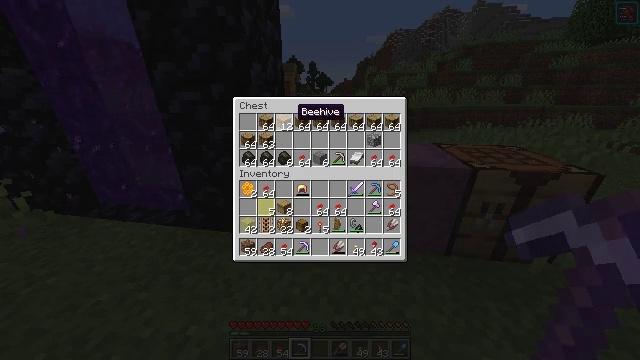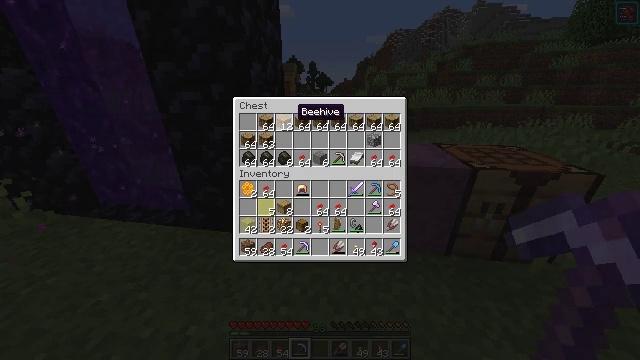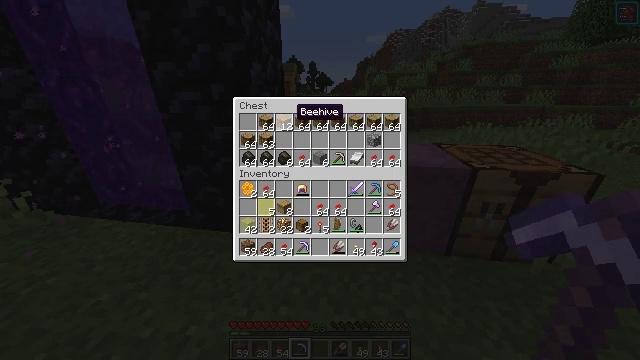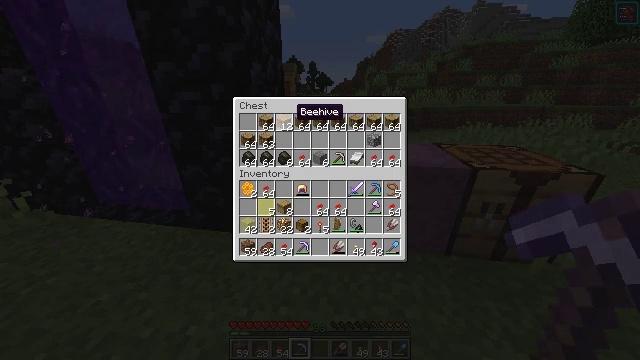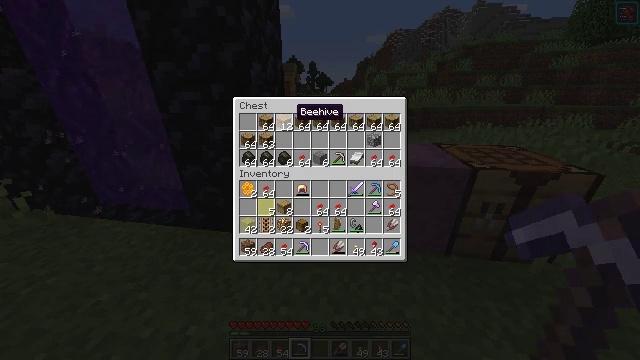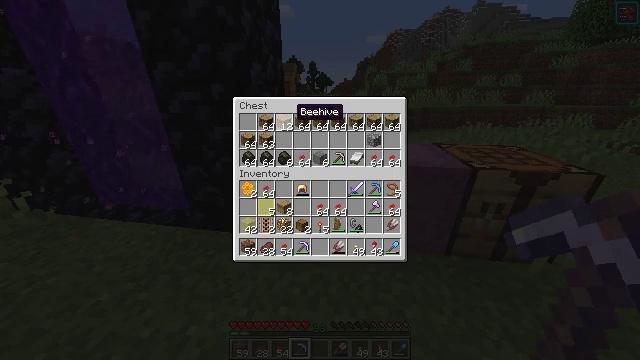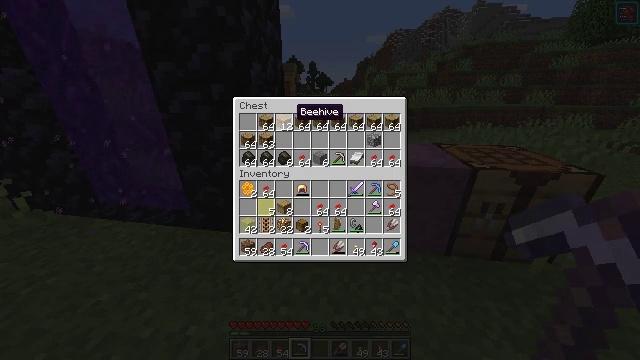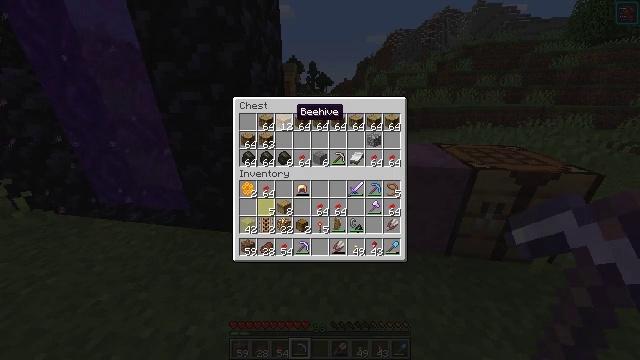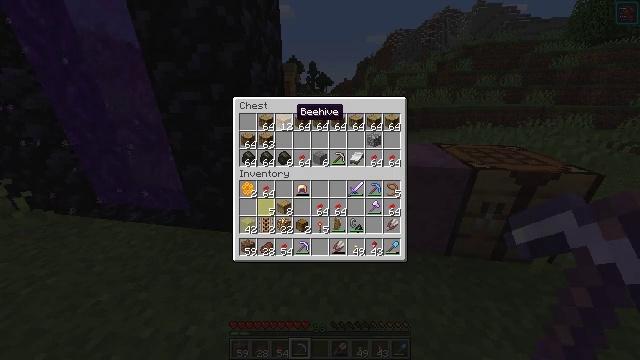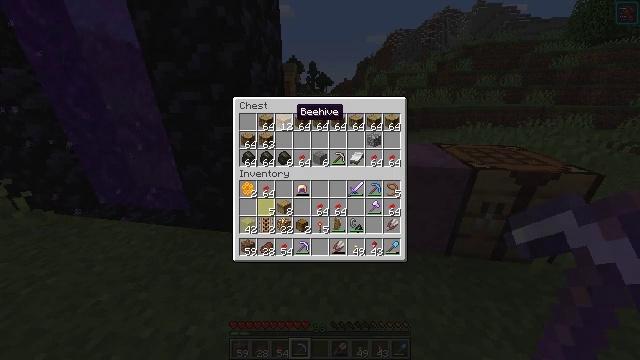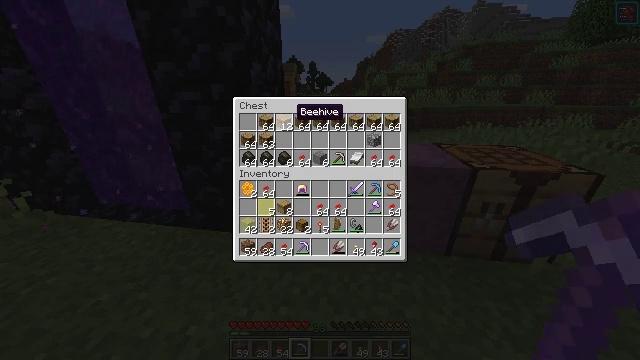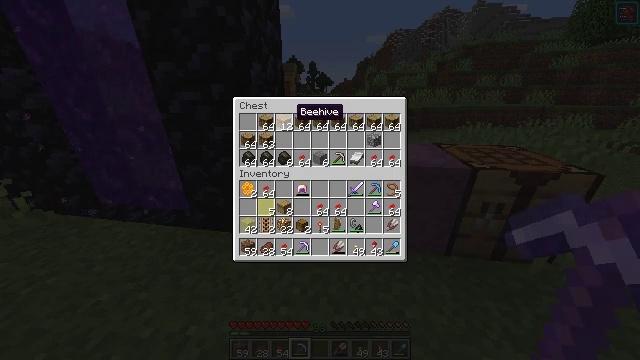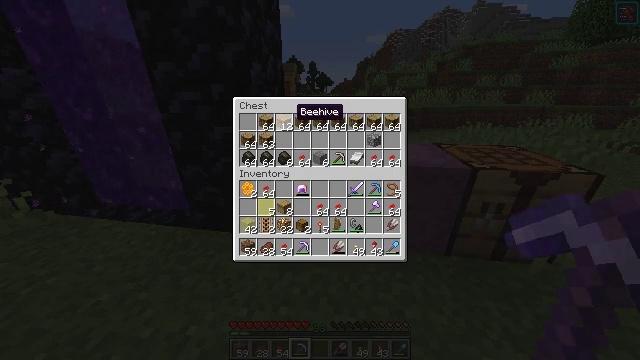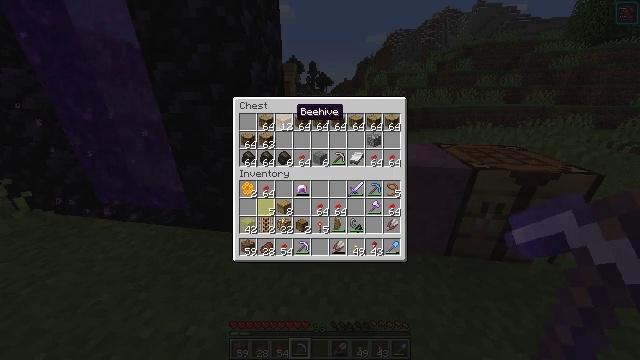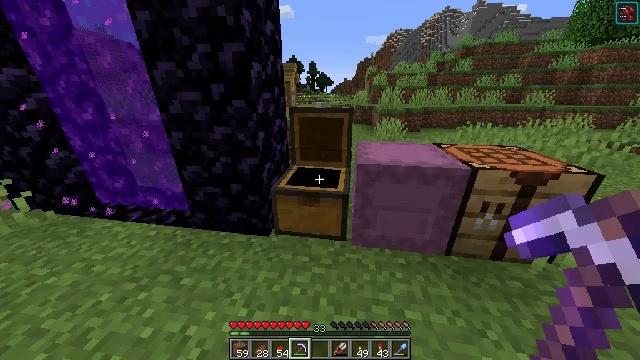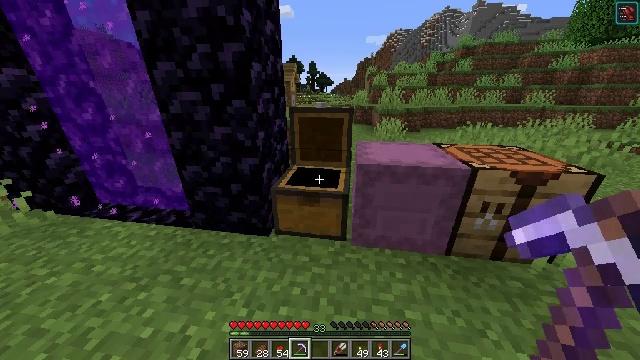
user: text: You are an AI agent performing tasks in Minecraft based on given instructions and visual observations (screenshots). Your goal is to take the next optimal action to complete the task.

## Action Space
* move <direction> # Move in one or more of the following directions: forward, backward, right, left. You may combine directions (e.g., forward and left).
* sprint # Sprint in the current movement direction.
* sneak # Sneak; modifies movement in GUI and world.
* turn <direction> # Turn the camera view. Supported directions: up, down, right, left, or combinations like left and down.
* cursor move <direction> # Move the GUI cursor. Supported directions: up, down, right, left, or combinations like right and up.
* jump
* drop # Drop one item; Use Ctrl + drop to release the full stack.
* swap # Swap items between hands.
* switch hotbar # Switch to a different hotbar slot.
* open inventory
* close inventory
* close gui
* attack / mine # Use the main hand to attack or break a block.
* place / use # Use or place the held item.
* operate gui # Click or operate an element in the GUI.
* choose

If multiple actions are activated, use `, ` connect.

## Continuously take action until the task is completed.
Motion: motion action
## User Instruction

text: Make a honeycomb block with honeycombs on the crafting table.
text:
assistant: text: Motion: no_op
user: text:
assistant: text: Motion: no_op
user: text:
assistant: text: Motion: no_op
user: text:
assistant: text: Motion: no_op
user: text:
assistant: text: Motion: no_op
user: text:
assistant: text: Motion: no_op
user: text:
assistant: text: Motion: no_op
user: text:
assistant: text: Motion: no_op
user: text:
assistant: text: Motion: no_op
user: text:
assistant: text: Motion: no_op
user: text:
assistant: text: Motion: no_op
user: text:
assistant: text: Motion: no_op
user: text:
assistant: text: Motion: no_op
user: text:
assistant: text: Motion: no_op
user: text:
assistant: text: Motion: close gui
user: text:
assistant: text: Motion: open inventory
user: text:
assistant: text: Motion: no_op
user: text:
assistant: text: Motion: turn left
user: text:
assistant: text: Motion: turn left and up
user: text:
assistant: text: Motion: turn left
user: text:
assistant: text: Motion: turn left
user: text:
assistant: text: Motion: turn left and up
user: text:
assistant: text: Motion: turn left
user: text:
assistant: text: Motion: turn right
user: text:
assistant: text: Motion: no_op
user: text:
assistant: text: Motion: turn left
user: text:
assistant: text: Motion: turn left and down
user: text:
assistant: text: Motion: turn left
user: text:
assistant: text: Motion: turn left
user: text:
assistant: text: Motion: turn left